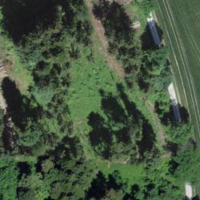
EUNIS habitat code: 43
Species observed at this site:
Petasites albus